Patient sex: M
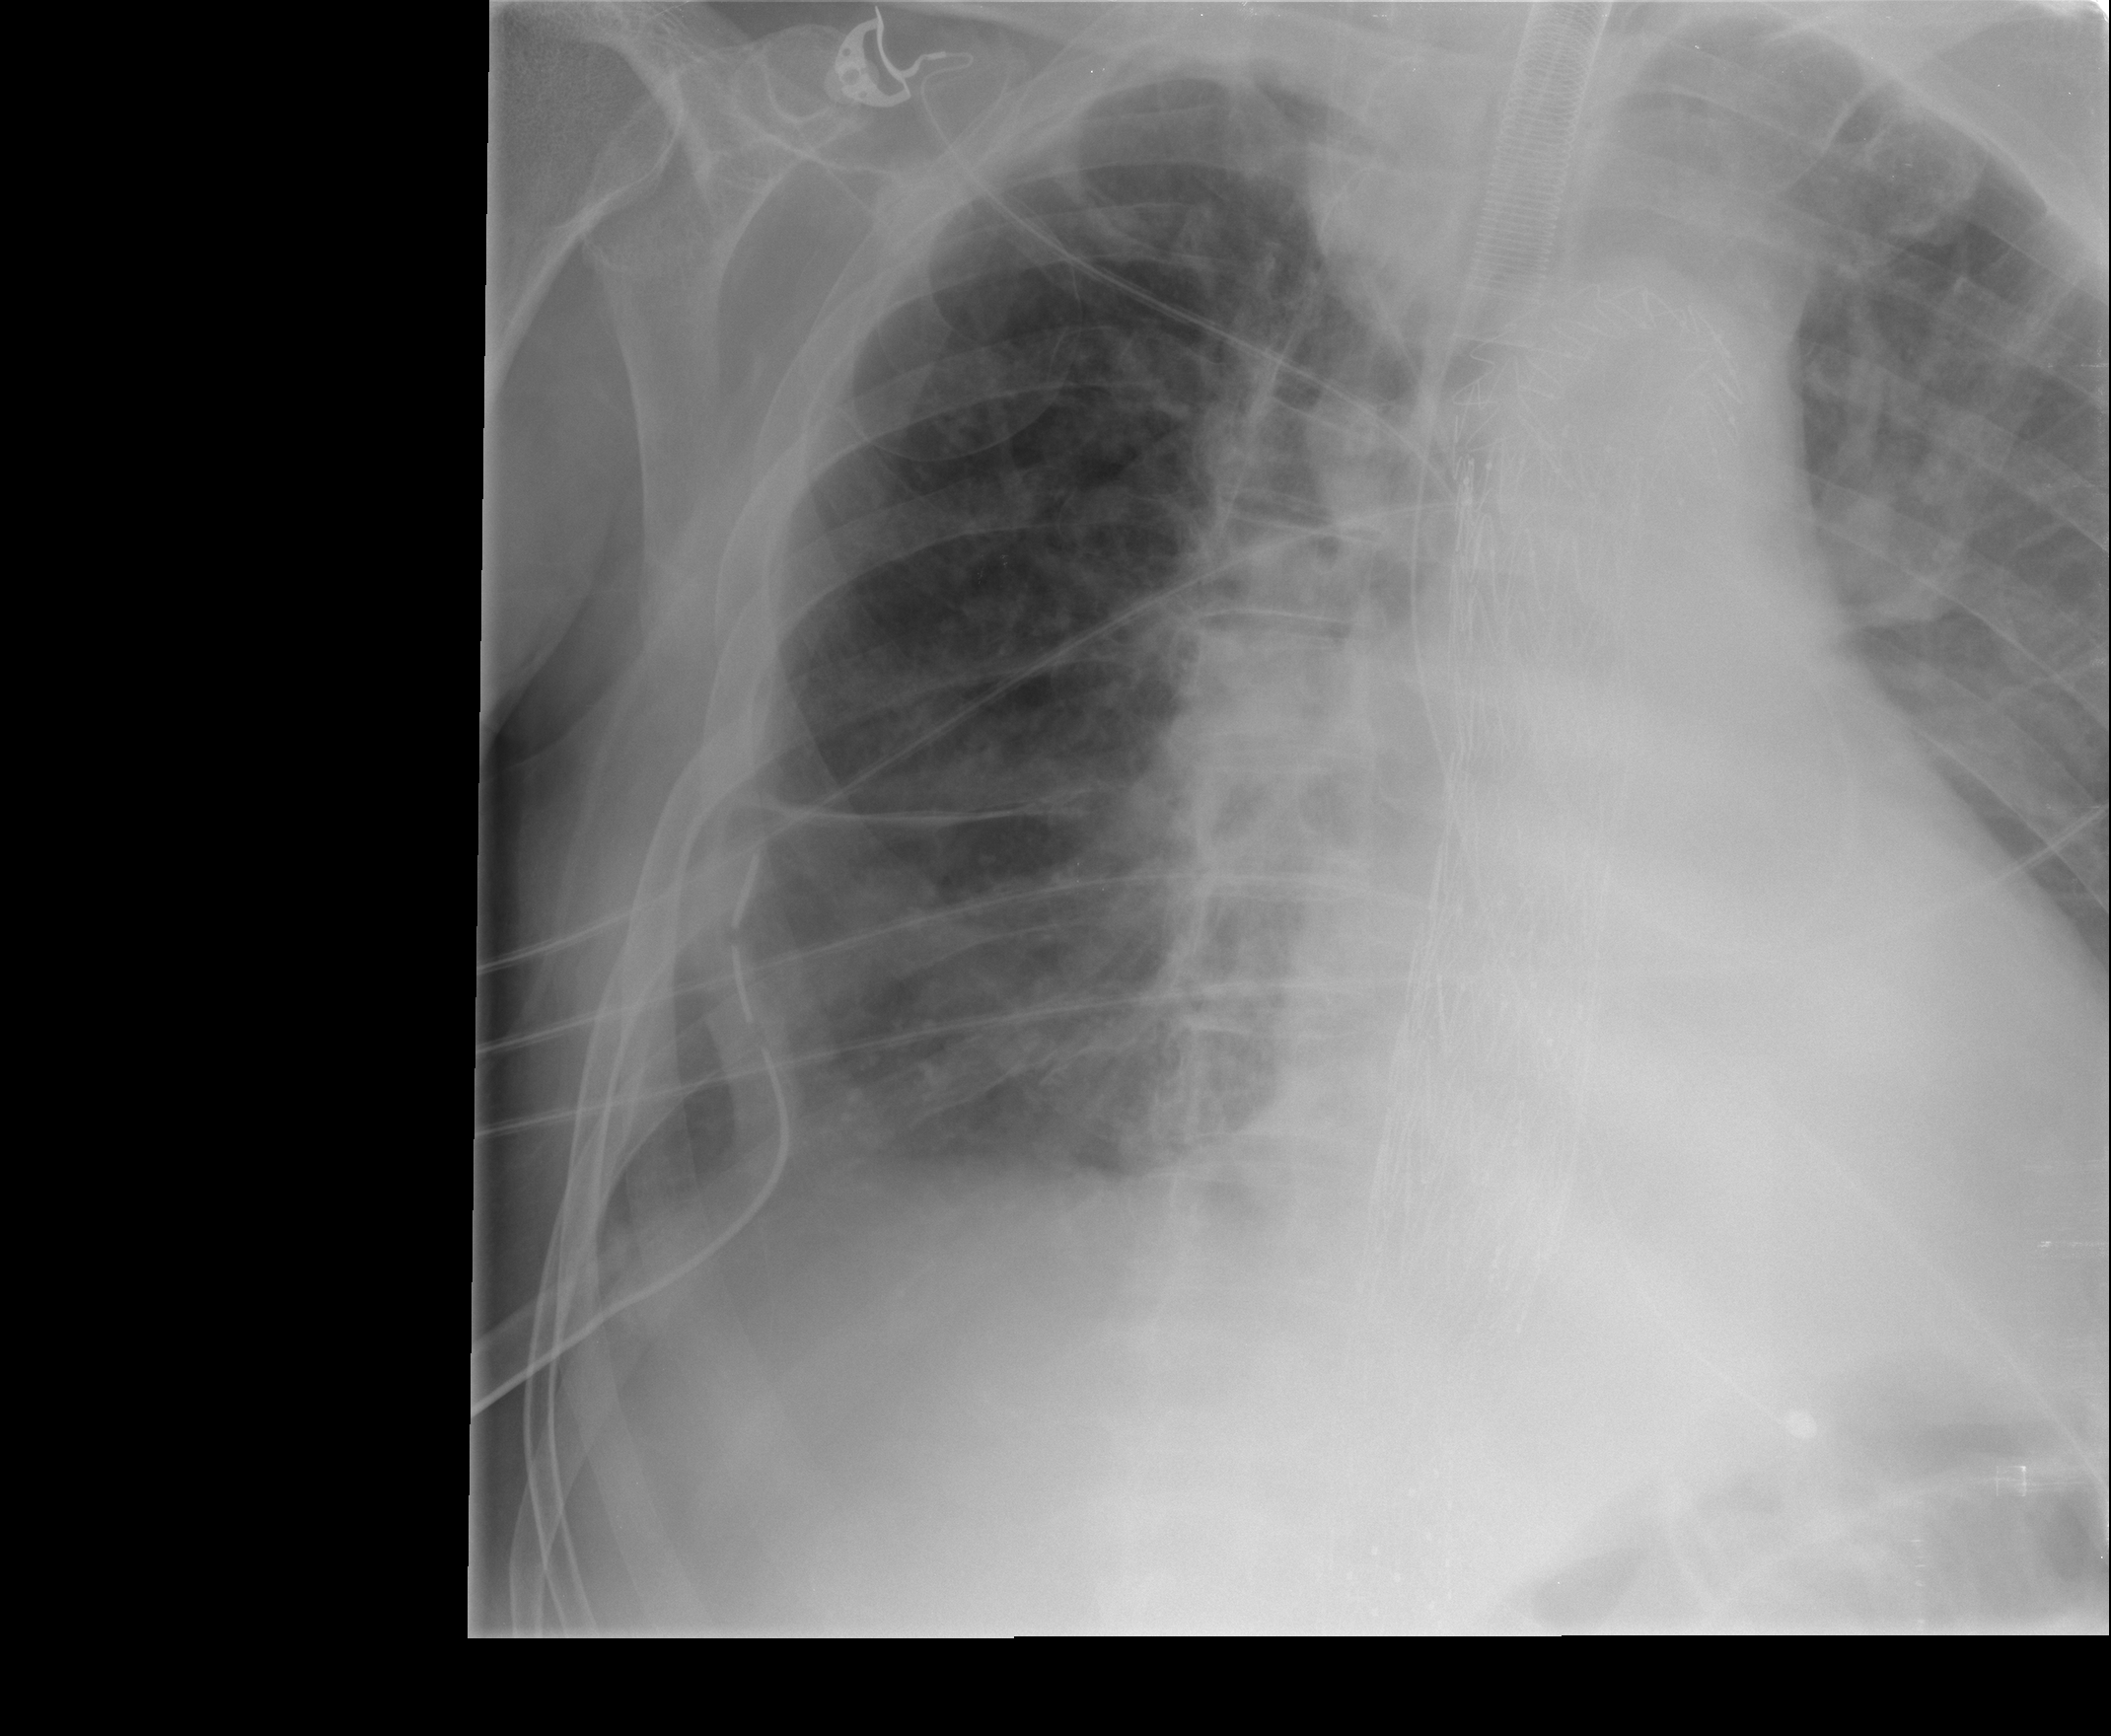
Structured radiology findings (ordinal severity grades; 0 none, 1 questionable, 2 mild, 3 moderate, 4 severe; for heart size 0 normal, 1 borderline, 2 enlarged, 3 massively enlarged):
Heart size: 1
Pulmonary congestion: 2
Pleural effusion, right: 0
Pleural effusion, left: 0
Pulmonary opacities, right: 0
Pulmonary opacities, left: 0
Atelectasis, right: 0
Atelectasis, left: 0